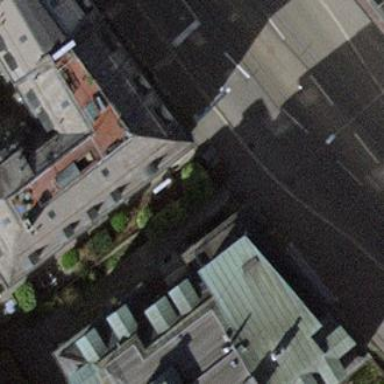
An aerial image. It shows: Building with mansard roof design.